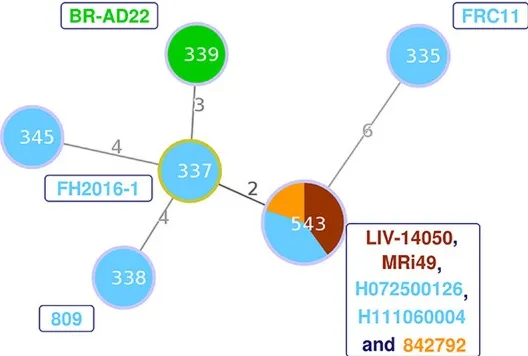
(B) Minimum spanning tree diagram showing sequence types (STs) of LIV-14050, the six genomes compared in Figure 2A and the additional ST543 isolates previously reported. The size of the circle indicates the number of isolates with that ST in the data set. The colors within the circle indicate species the ST was isolated from: Human (blue); Equine (brown); Feline (orange); and Canine (green). The isolates represented by each ST are indicated by the same color labels next to the corresponding node. The numbers on the connecting edges indicate the number of nonmatching alleles between the two ST nodes.
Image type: radiology (ct)